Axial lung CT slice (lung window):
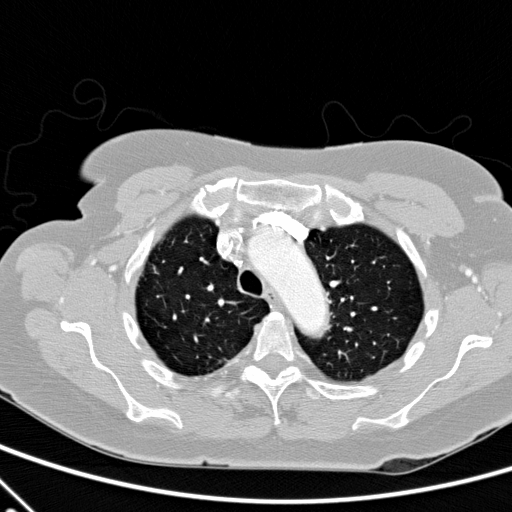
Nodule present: no